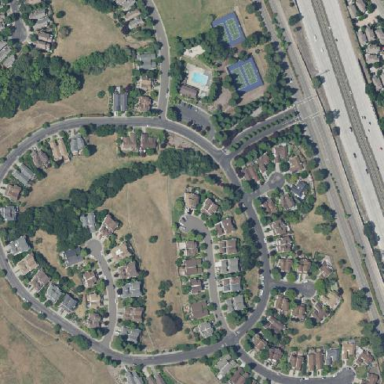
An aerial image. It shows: Neighborhood.